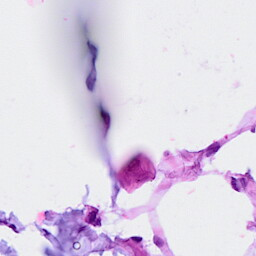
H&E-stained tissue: Breast